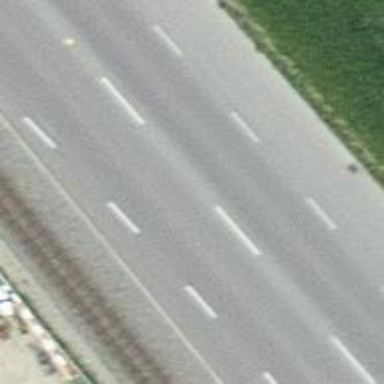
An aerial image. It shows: Primary highway.